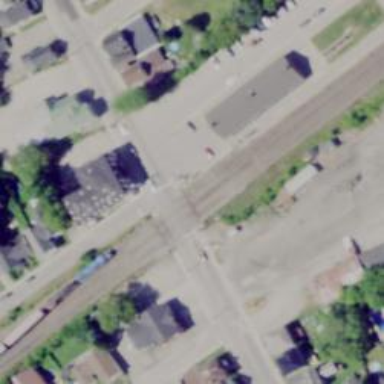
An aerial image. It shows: Railway crossing.